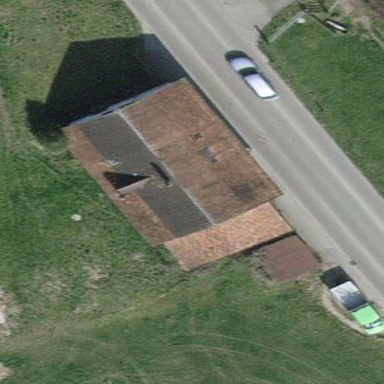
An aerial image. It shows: Building with tile roof.